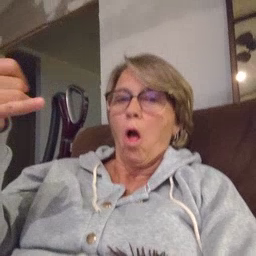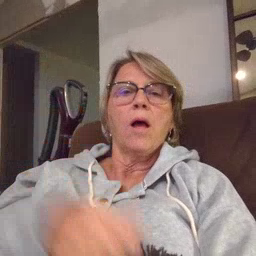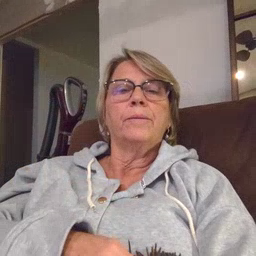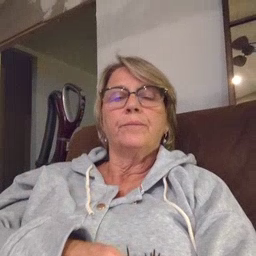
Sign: callonphone